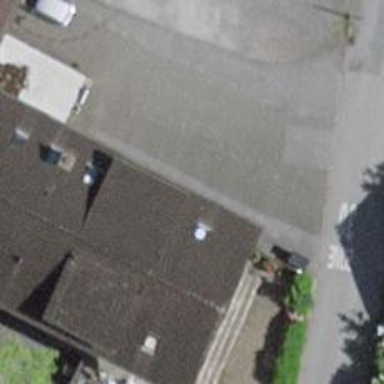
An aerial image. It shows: Restaurant.